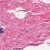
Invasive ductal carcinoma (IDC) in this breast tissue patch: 0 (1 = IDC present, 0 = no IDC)